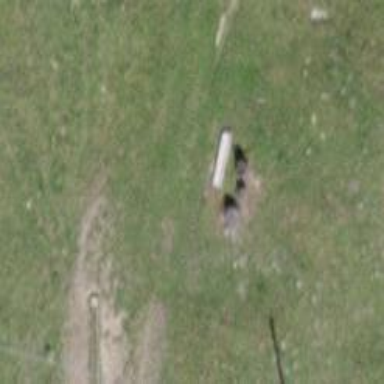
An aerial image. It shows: Bench for seating.